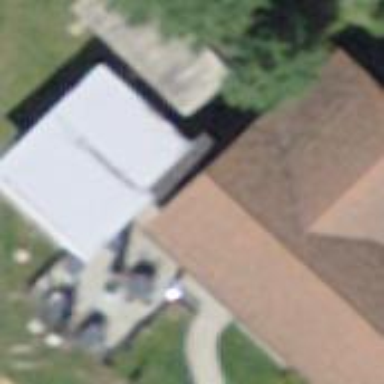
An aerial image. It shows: Bungalow with flat roof.